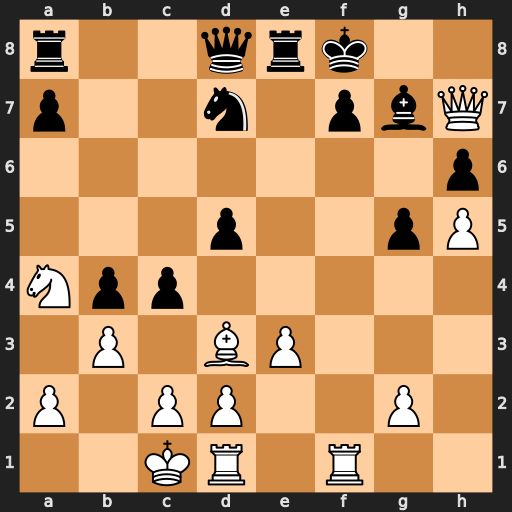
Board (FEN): r2qrk2/p2n1pbQ/7p/3p2pP/Npp5/1P1BP3/P1PP2P1/2KR1R2
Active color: w
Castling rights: -
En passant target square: -
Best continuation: Rxf7+ Kxf7 Rf1+